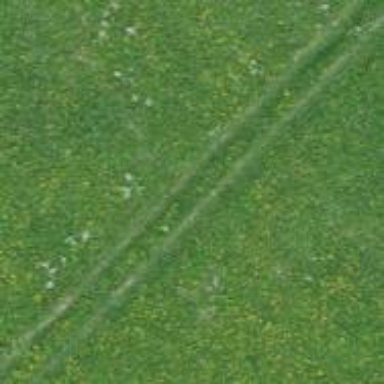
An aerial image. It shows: Track with grade5 tracktype.